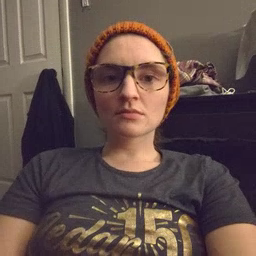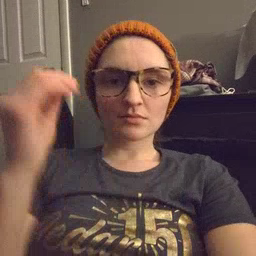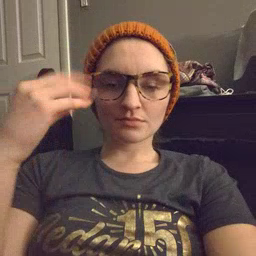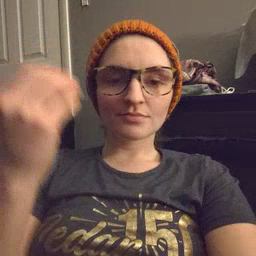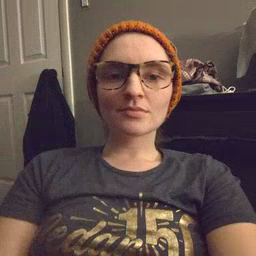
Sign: outside